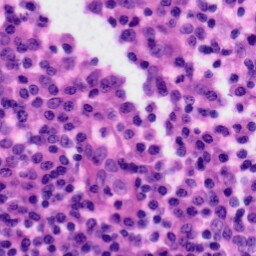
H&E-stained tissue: Tonsil